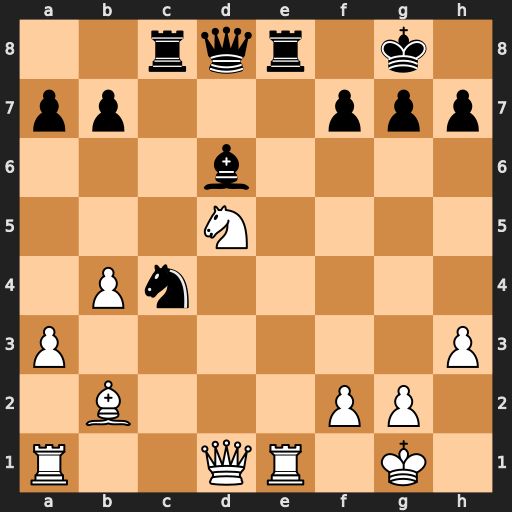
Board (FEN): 2rqr1k1/pp3ppp/3b4/3N4/1Pn5/P6P/1B3PP1/R2QR1K1
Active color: w
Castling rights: -
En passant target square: -
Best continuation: Rxe8+ Qxe8 Qg4 Nxb2 Nf6+